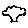
Label: tree